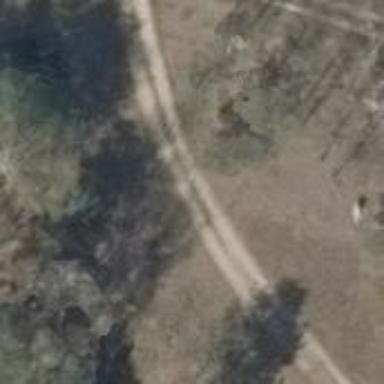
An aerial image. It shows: Sandy track road with grade3 tracktype.